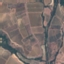
Land use / land cover class: PermanentCrop